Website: apple
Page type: customer-info-address
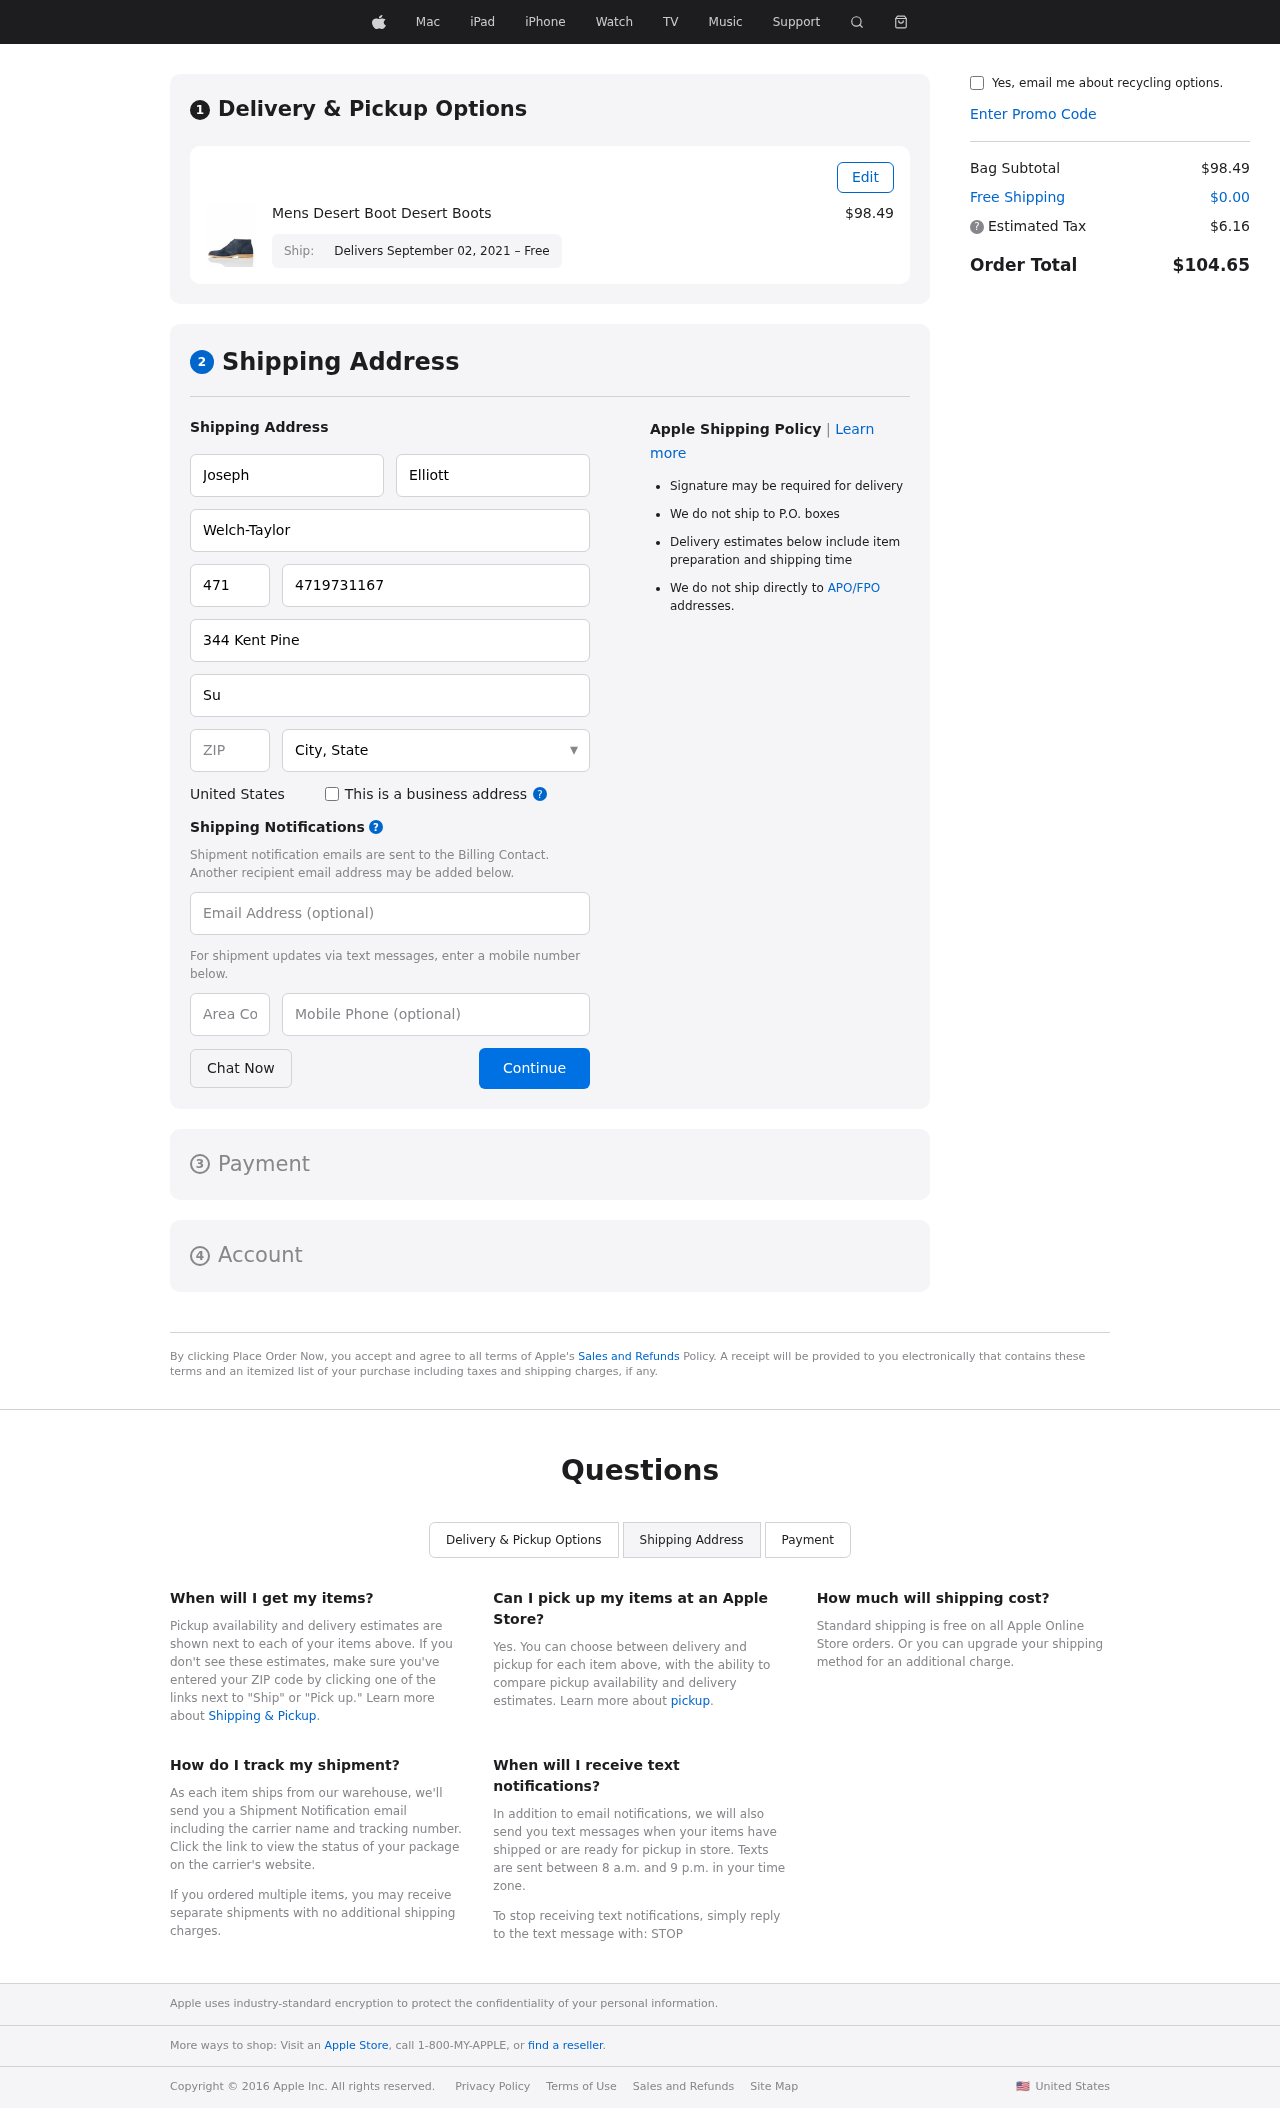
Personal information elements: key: PII_CITY_STATE
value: West Ashleyberg, NM
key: PII_COMPANY
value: Welch-Taylor
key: PII_COUNTRY
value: United States
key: PII_EMAIL
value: josephelliott@hotmail.com
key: PII_FIRSTNAME
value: Joseph
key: PII_LASTNAME
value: Elliott
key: PII_PHONE
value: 4719731167
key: PII_PHONE_ALT
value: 7248391114
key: PII_PHONE_ALT_AREA
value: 724
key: PII_PHONE_AREA
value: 471
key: PII_POSTCODE
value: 28214
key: PII_STREET
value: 344 Kent Pine
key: PII_STREET2
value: Suite 509
Product elements: key: PRODUCT1_NAME
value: Mens Desert Boot Desert Boots
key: PRODUCT1_PRICE
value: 98.49
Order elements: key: ORDER_DELIVERY_DATE
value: Delivers September 02, 2021 – Free
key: ORDER_SUBTOTAL
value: $98.49
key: ORDER_SHIPPING_COST
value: $0.00
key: ORDER_TAX
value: $6.16
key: ORDER_TOTAL
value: $104.65